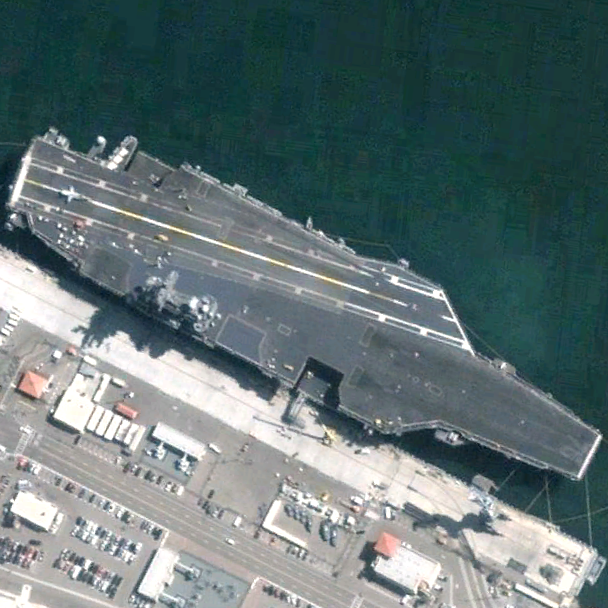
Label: aircraft_carrier